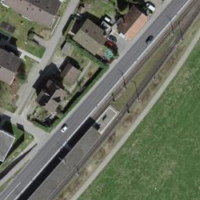
EUNIS habitat code: 57
Species observed at this site:
Cornus sanguinea